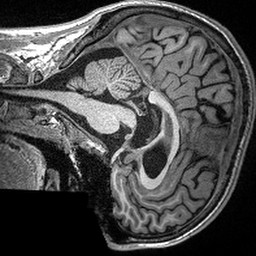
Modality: T1w
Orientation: sagittal
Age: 20
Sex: male